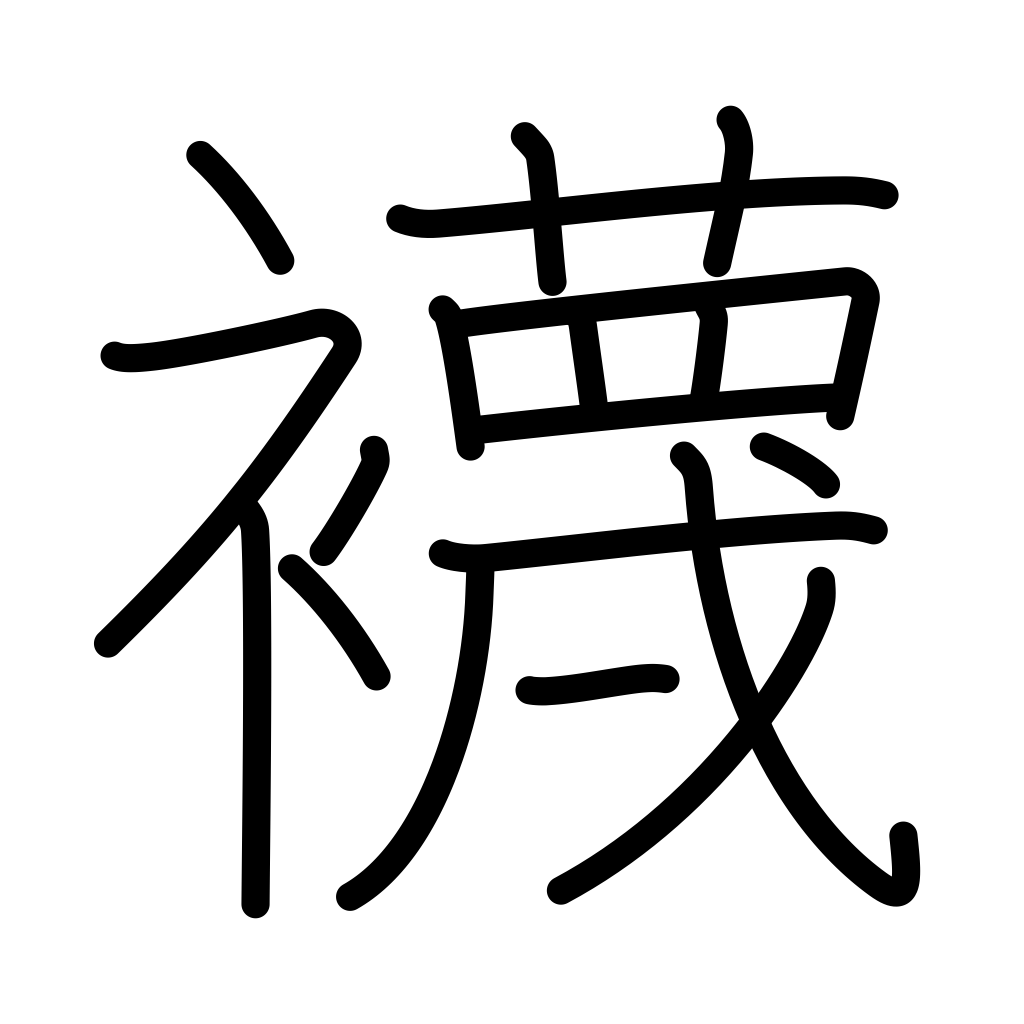
Meaning: socks